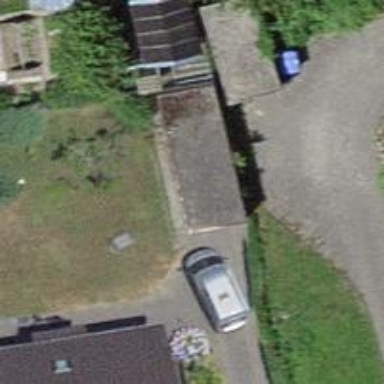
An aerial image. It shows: Driveway made of paving stones.